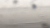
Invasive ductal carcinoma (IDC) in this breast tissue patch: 0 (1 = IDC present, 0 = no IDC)